Chest X-ray. View position: AP
Patient age: 62
Patient sex: F
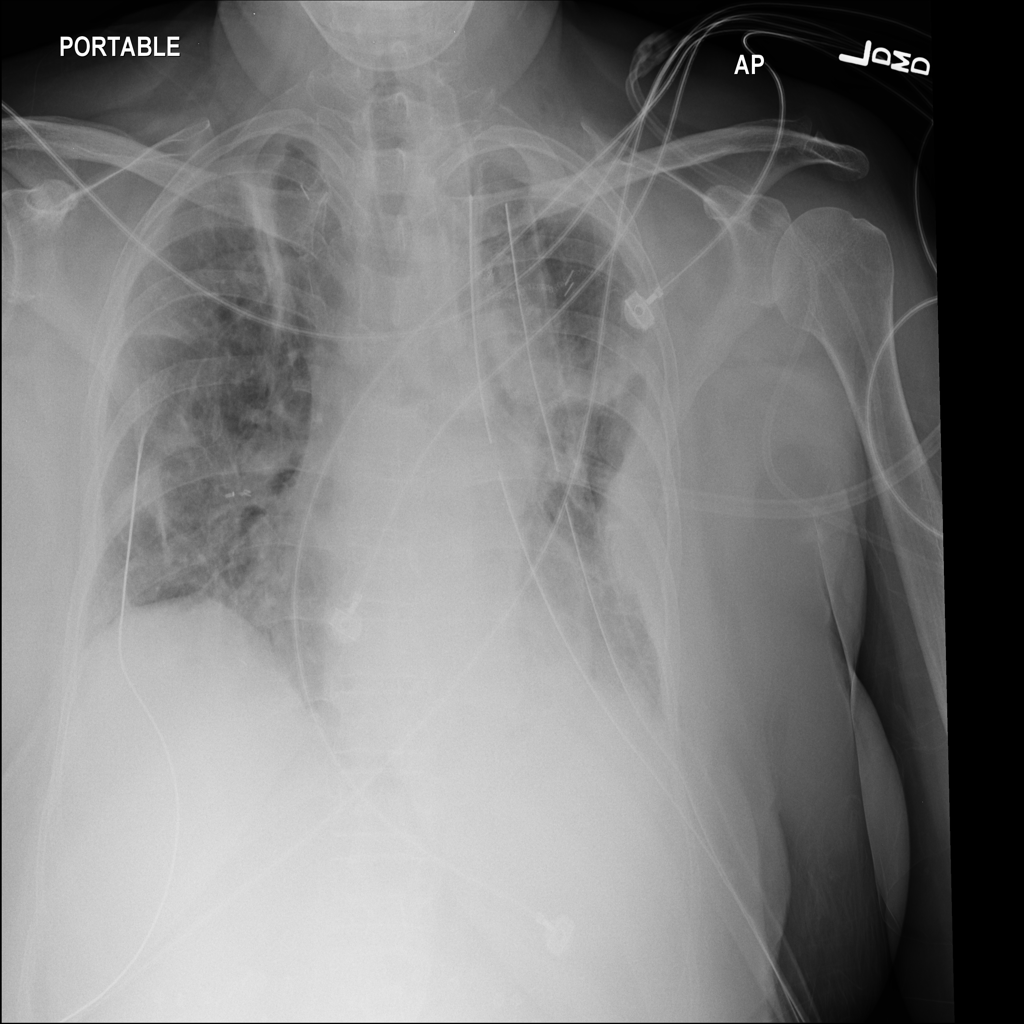
Finding: Pneumothorax